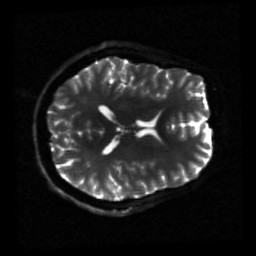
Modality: sbref
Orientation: axial
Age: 40
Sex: male
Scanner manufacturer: siemens
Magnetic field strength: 3 T
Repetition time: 3.23 s
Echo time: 0.0892 s